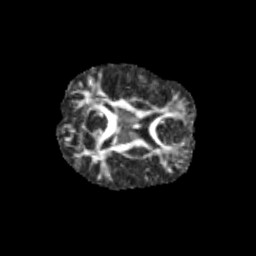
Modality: FA
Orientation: axial
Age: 11
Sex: male
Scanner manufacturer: siemens
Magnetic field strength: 3 T
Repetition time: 3.8 s
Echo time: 0.07 s